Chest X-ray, PA view. Patient: 23 years old, sex M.
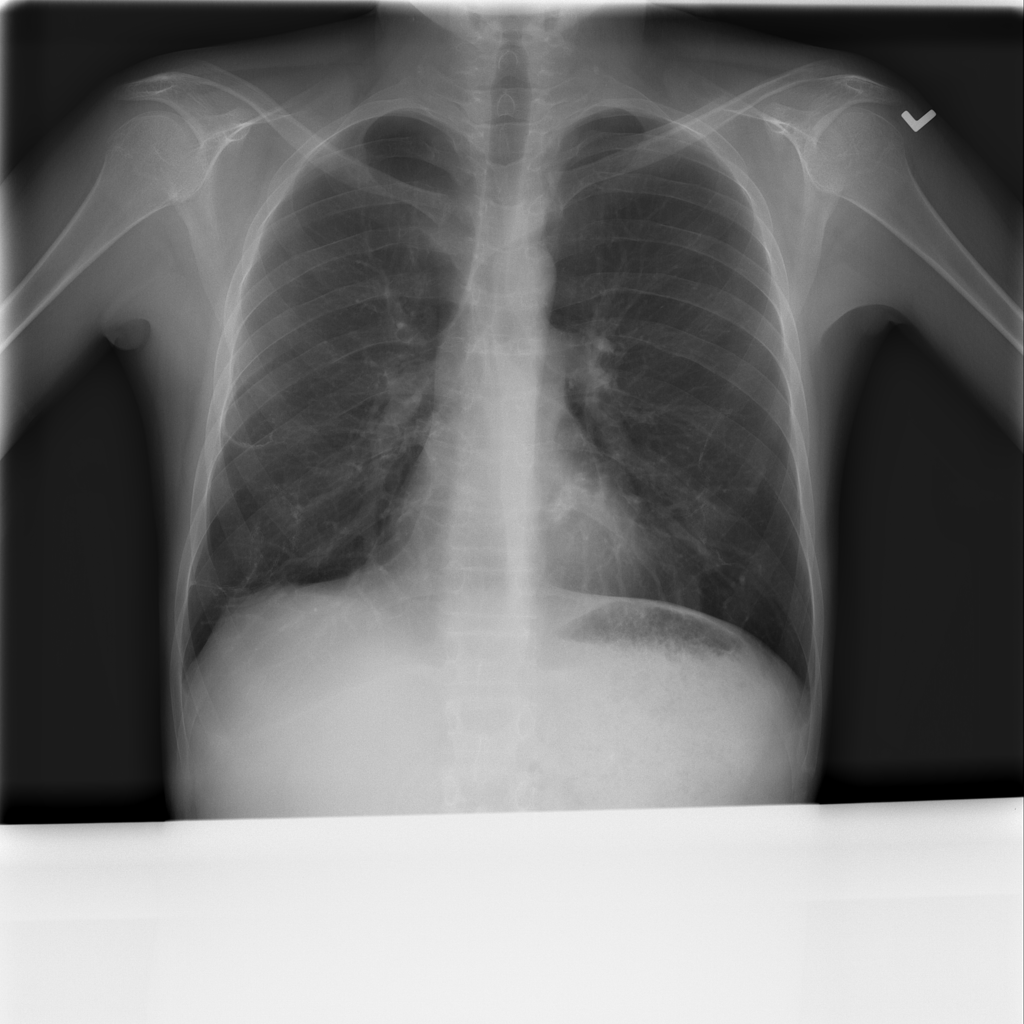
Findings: Infiltration